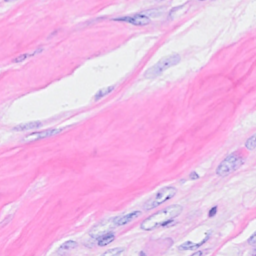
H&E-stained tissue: Breast